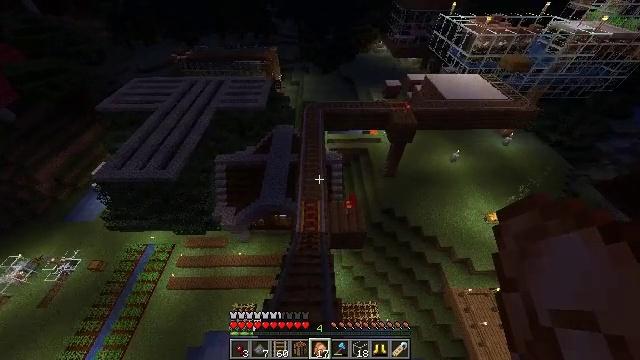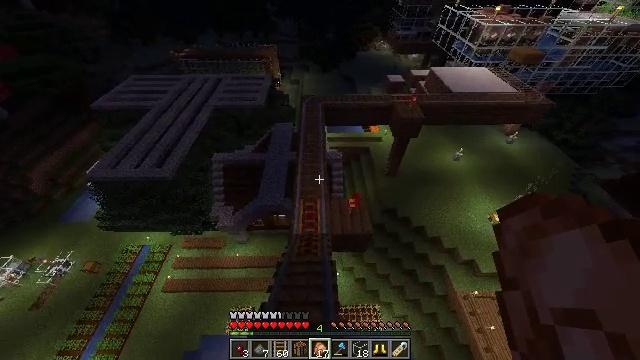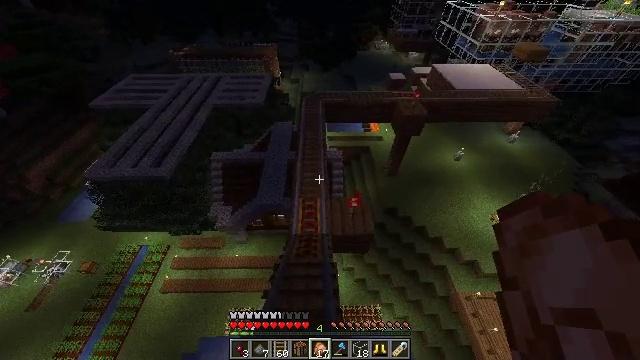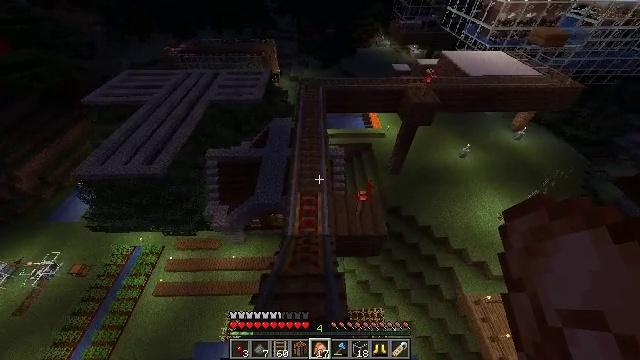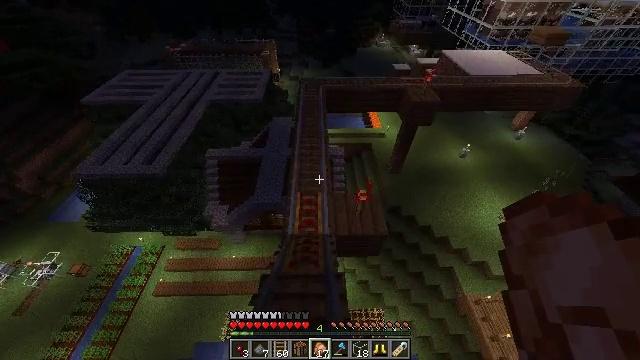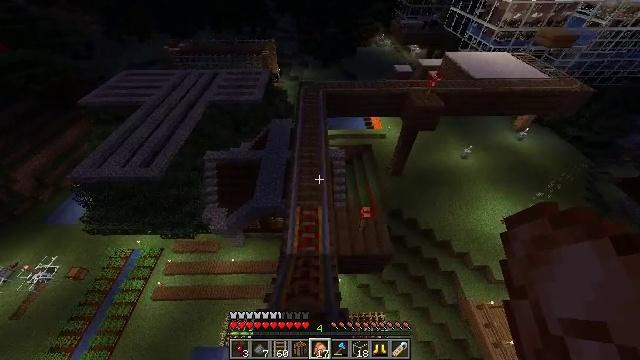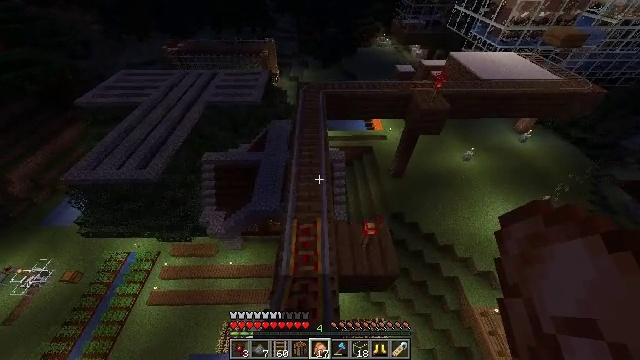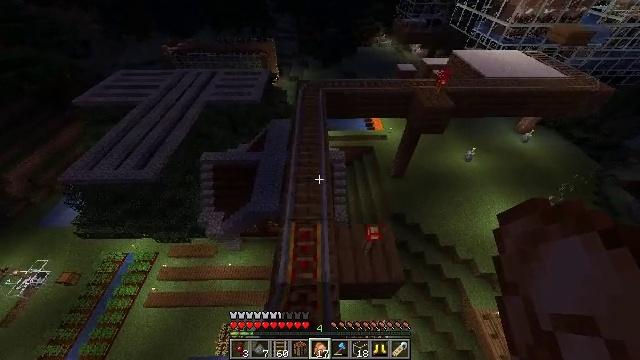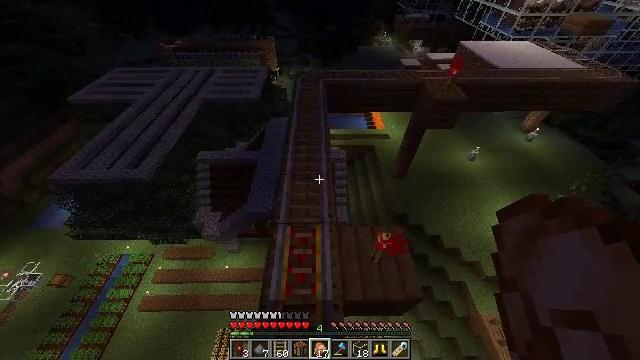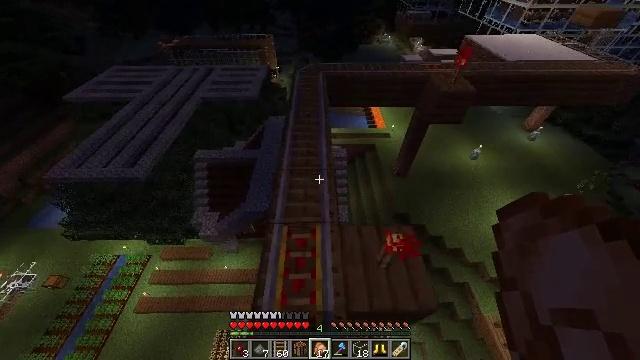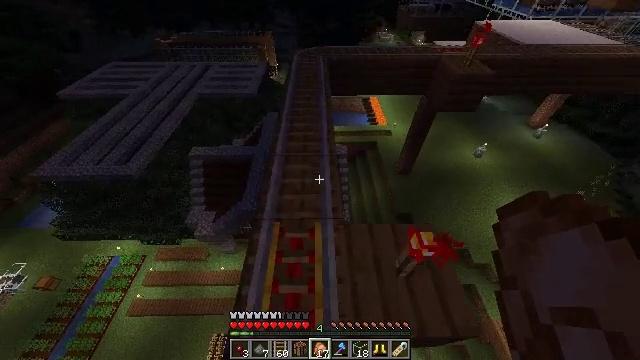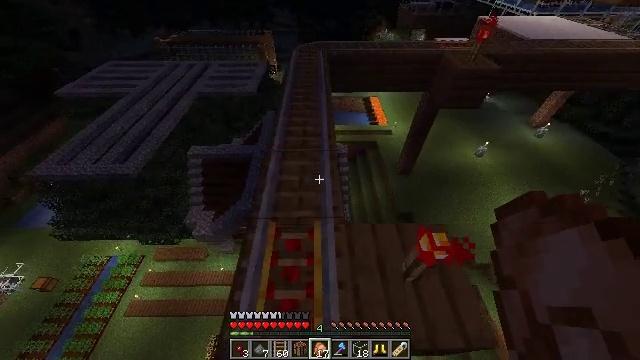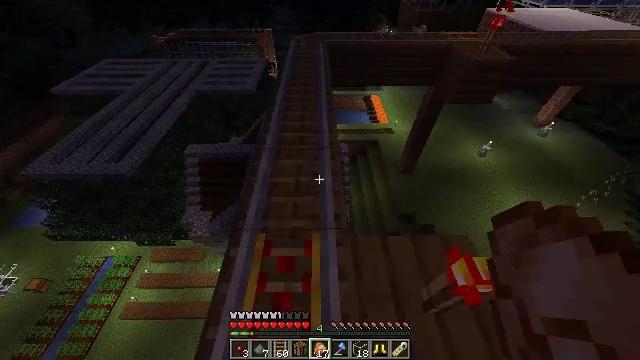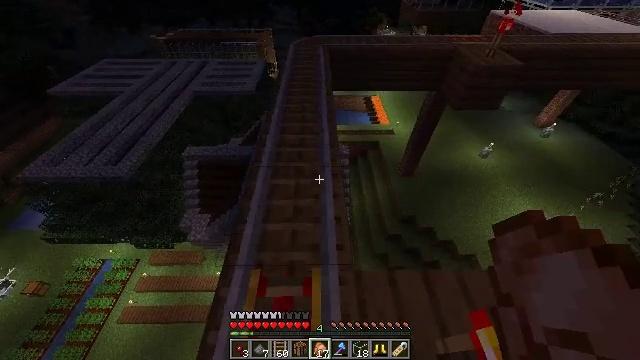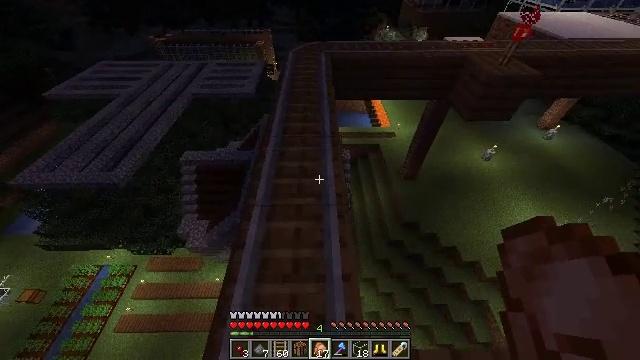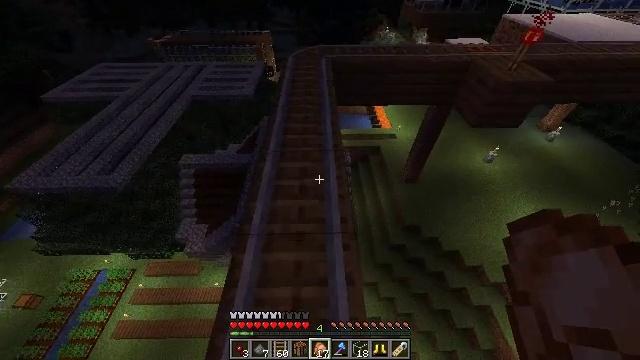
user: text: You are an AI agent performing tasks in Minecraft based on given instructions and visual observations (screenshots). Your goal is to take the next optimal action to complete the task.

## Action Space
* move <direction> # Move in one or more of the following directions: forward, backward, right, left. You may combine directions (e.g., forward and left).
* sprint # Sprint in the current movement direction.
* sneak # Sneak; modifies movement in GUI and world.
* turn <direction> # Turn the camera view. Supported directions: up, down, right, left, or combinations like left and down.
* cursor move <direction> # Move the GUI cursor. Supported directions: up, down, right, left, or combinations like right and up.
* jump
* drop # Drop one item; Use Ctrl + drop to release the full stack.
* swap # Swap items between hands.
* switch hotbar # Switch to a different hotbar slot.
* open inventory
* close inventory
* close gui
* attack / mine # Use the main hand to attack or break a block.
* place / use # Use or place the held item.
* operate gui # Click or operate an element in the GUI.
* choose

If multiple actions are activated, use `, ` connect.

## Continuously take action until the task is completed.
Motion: motion action
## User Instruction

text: Remove the glass to use the space.
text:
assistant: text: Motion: move forward, sprint
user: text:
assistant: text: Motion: move forward, sprint
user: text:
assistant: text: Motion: move forward
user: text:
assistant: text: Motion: move forward
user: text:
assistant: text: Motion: move forward
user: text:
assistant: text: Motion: move forward, sprint
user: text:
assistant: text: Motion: move forward, sprint
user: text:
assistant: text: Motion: move forward, sprint
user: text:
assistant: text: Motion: move forward, sprint
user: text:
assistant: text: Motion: move forward
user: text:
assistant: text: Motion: move forward
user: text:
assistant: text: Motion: move forward, sprint
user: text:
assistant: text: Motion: move forward, sprint
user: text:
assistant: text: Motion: move forward, sprint
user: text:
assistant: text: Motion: move forward, sprint
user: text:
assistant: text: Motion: move forward
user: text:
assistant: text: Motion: move forward
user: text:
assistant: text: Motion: move forward, sprint
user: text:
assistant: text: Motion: move forward, sprint
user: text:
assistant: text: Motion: move forward, sprint
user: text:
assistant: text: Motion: move forward
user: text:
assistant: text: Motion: move forward
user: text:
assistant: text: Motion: move forward
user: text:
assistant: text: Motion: move forward
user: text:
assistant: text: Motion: move forward
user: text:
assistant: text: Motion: move forward
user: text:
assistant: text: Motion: move forward
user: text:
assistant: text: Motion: move forward
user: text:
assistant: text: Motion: move forward
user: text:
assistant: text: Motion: move forward